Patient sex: M
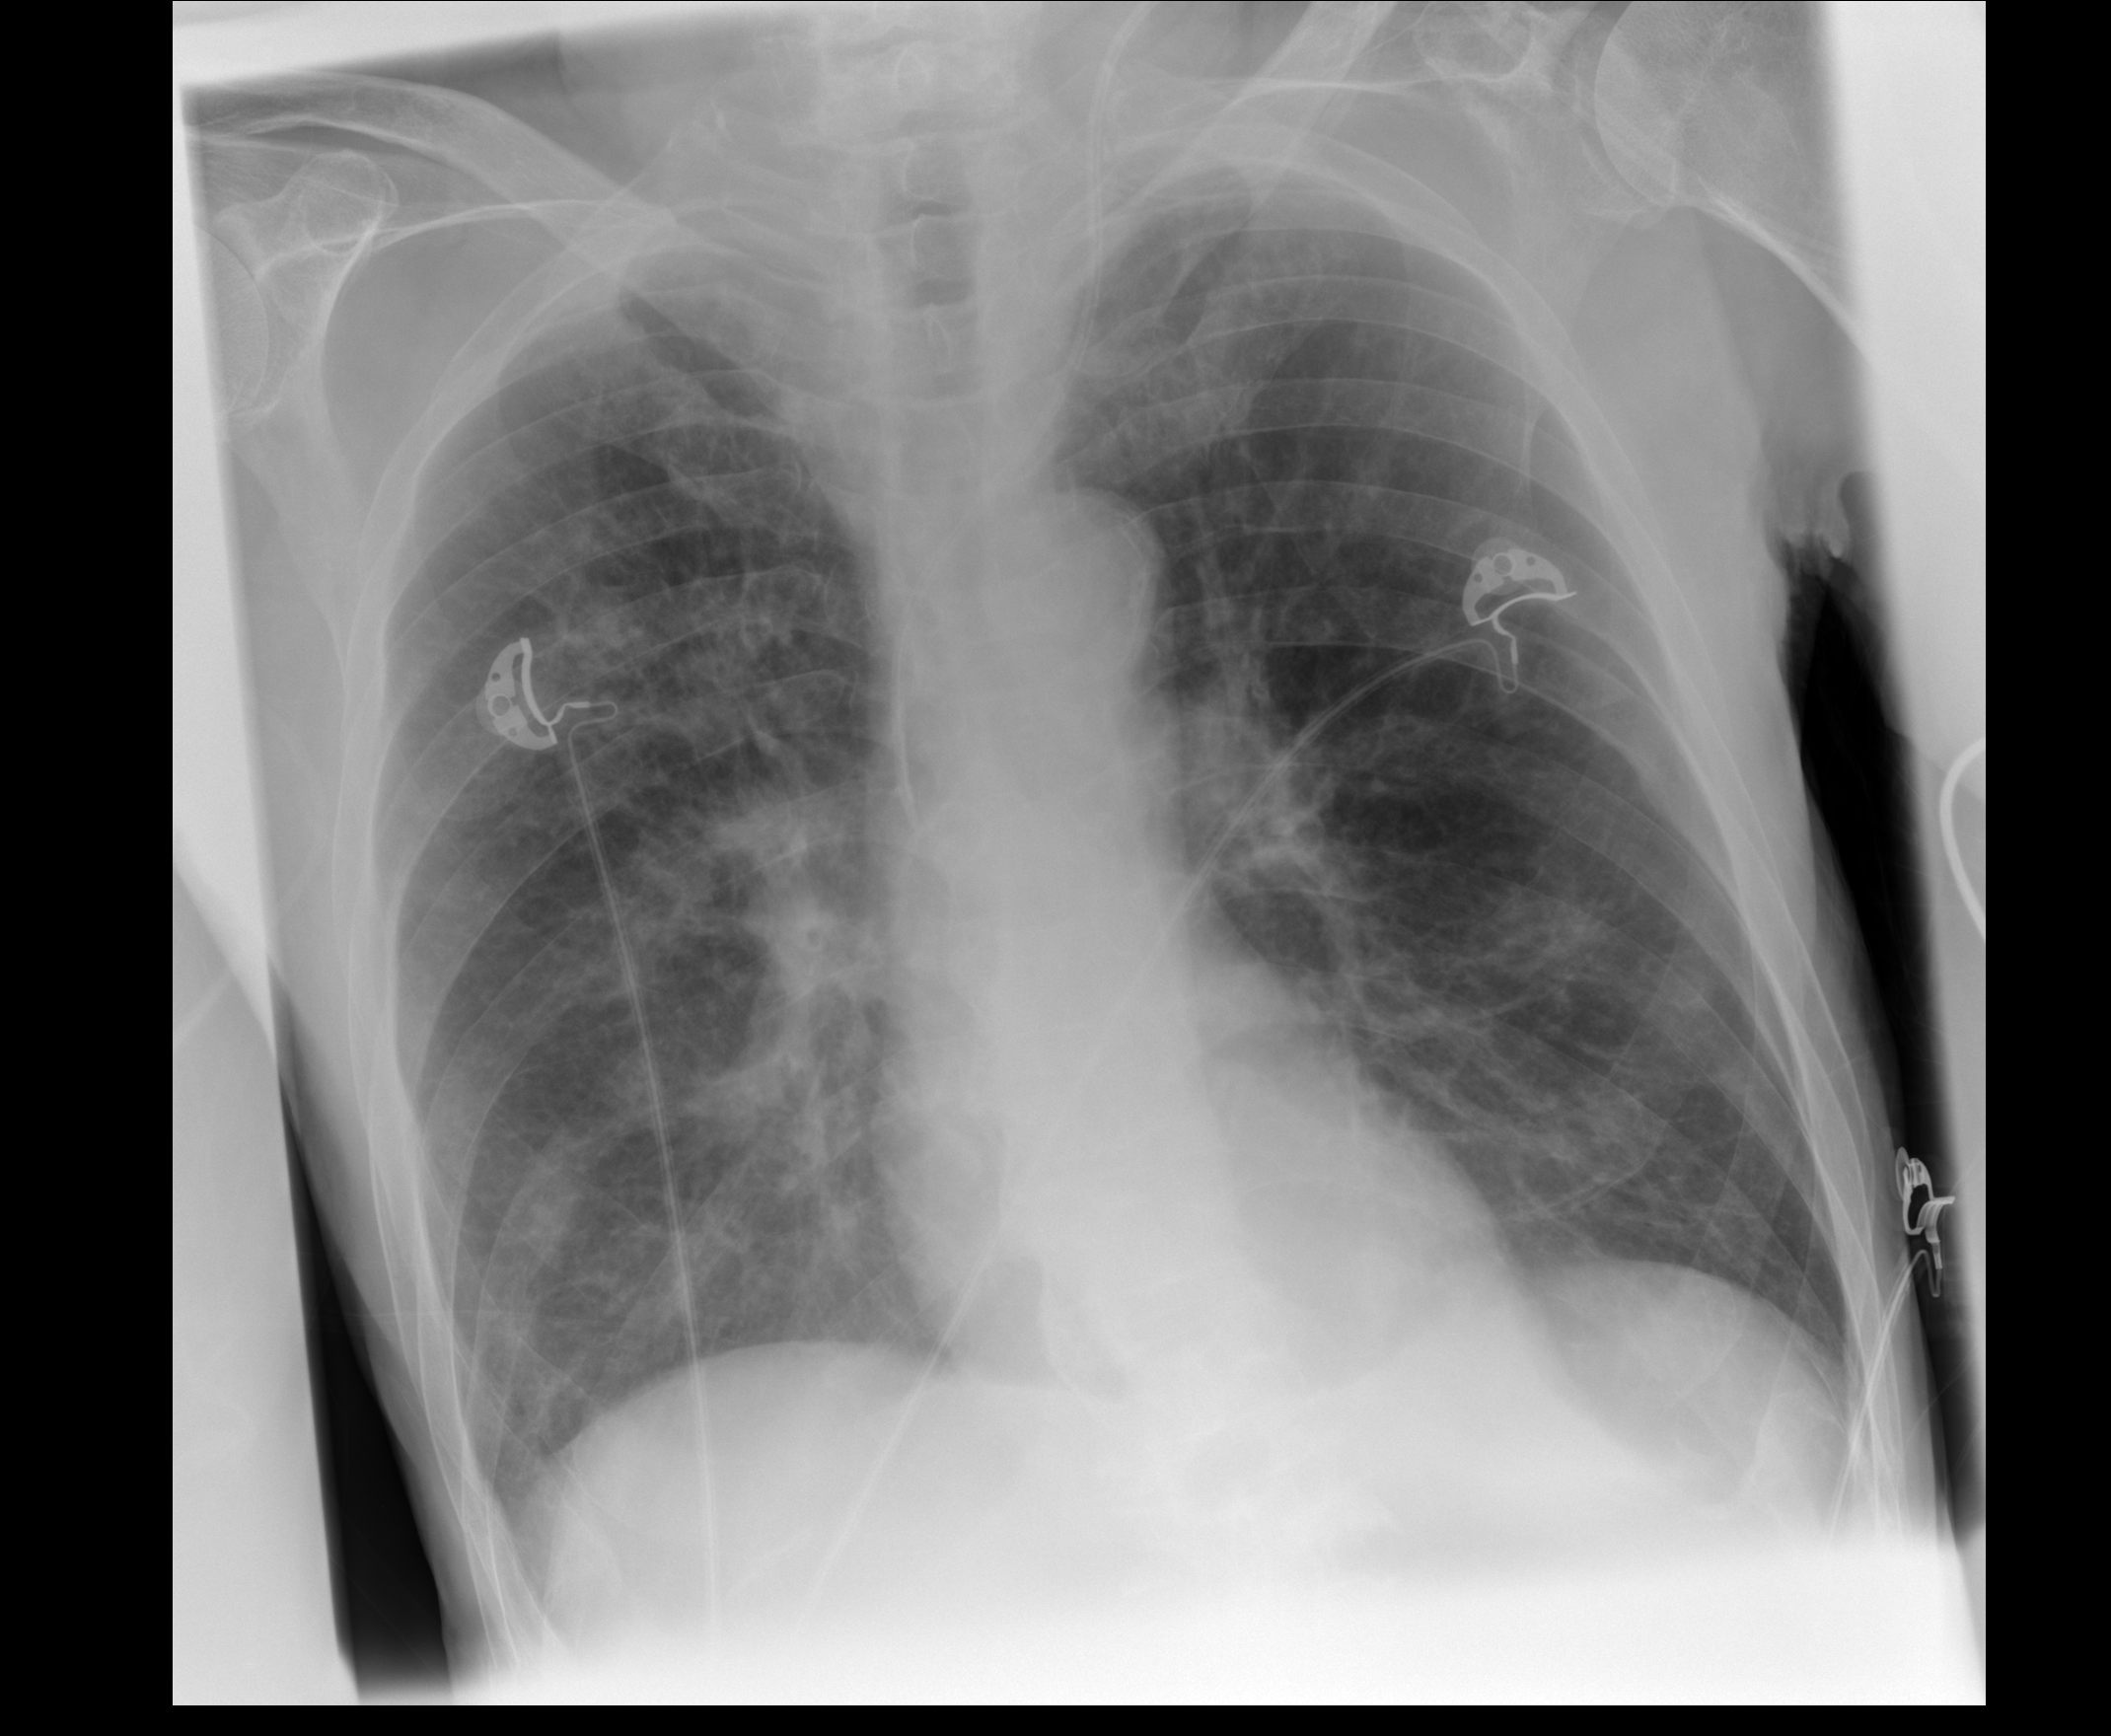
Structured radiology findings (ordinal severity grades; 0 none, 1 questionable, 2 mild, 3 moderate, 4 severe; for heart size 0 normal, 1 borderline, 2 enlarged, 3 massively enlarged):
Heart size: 0
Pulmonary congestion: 2
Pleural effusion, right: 0
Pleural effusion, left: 0
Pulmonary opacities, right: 2
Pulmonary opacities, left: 0
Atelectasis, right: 0
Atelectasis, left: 0